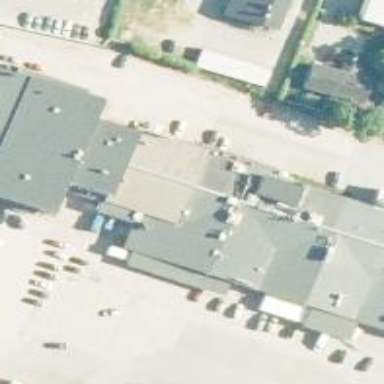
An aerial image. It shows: Building marked by its construction works.